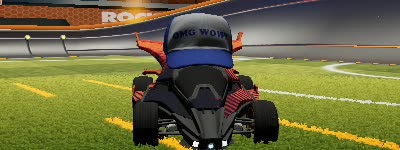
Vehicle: aftershock